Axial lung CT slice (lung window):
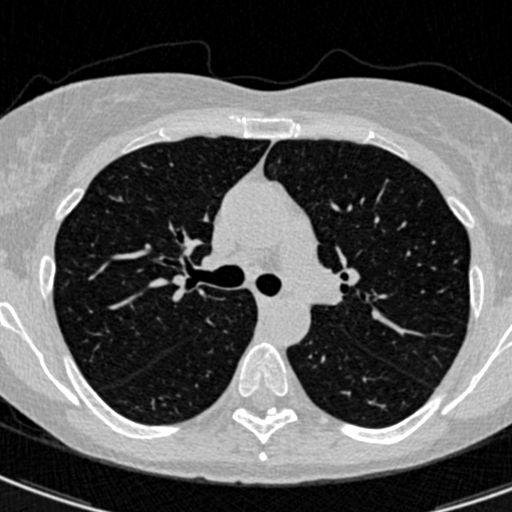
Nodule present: no